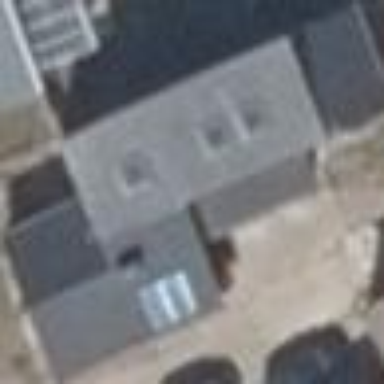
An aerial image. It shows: Simple and straightforward house.